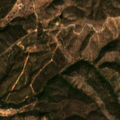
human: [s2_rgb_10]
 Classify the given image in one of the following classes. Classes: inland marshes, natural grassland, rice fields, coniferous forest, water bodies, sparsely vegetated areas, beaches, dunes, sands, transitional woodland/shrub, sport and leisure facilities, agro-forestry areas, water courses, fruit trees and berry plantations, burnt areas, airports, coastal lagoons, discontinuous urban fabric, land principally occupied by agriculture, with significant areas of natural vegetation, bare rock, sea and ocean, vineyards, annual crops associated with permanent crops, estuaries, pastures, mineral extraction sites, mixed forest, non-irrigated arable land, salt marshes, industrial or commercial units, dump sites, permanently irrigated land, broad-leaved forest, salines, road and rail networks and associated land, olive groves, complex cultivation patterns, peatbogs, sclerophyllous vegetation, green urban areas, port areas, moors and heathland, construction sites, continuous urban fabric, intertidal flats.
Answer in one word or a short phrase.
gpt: complex cultivation patterns, broad-leaved forest